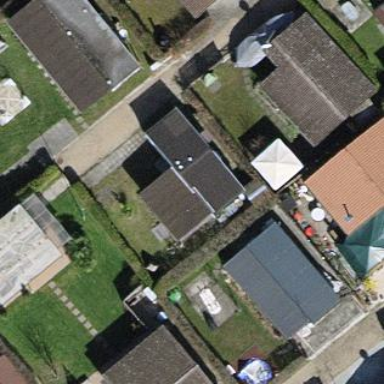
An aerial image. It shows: Static caravan building.